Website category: book
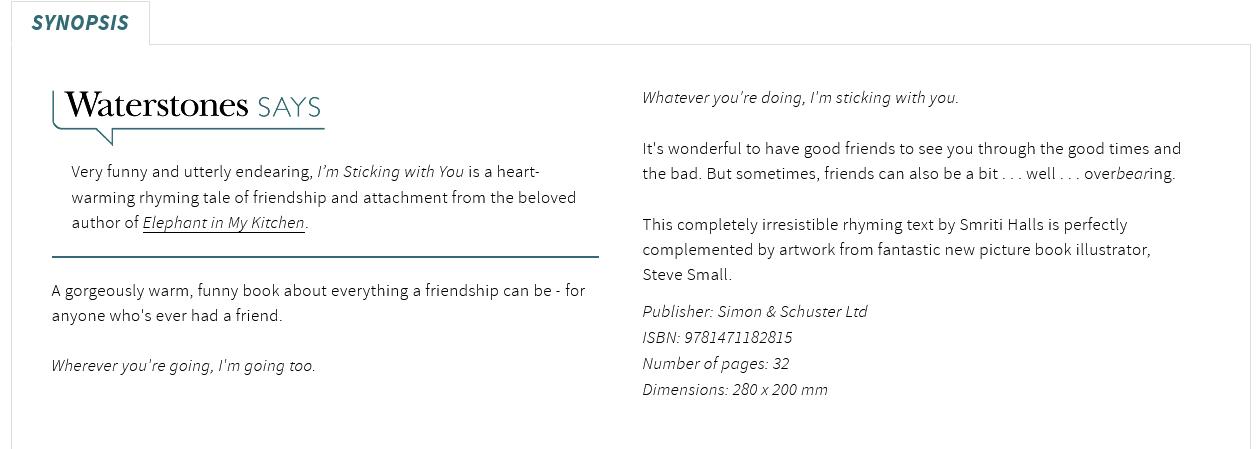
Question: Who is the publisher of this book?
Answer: Simon & Schuster Ltd

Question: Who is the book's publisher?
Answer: Simon & Schuster Ltd

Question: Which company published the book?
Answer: Simon & Schuster Ltd

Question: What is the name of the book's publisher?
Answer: Simon & Schuster Ltd

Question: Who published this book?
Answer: Simon & Schuster Ltd

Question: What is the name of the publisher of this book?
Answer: Simon & Schuster Ltd

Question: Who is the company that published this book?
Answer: Simon & Schuster Ltd

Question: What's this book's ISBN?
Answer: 9781471182815

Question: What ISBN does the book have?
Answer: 9781471182815

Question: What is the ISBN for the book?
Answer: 9781471182815

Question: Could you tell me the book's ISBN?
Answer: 9781471182815

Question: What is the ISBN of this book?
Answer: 9781471182815

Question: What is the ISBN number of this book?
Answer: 9781471182815

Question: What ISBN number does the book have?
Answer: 9781471182815

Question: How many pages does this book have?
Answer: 32

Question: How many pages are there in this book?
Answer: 32

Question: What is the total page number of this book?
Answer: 32

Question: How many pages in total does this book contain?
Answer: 32

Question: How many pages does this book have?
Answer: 32

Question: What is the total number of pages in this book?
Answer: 32

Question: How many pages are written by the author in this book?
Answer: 32

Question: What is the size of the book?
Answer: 280 x 200 mm

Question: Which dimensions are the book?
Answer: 280 x 200 mm

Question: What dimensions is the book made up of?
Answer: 280 x 200 mm

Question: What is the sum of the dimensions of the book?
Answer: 280 x 200 mm

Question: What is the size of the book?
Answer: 280 x 200 mm

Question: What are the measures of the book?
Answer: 280 x 200 mm

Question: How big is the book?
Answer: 280 x 200 mm